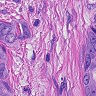
Metastatic tissue present: yes